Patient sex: M
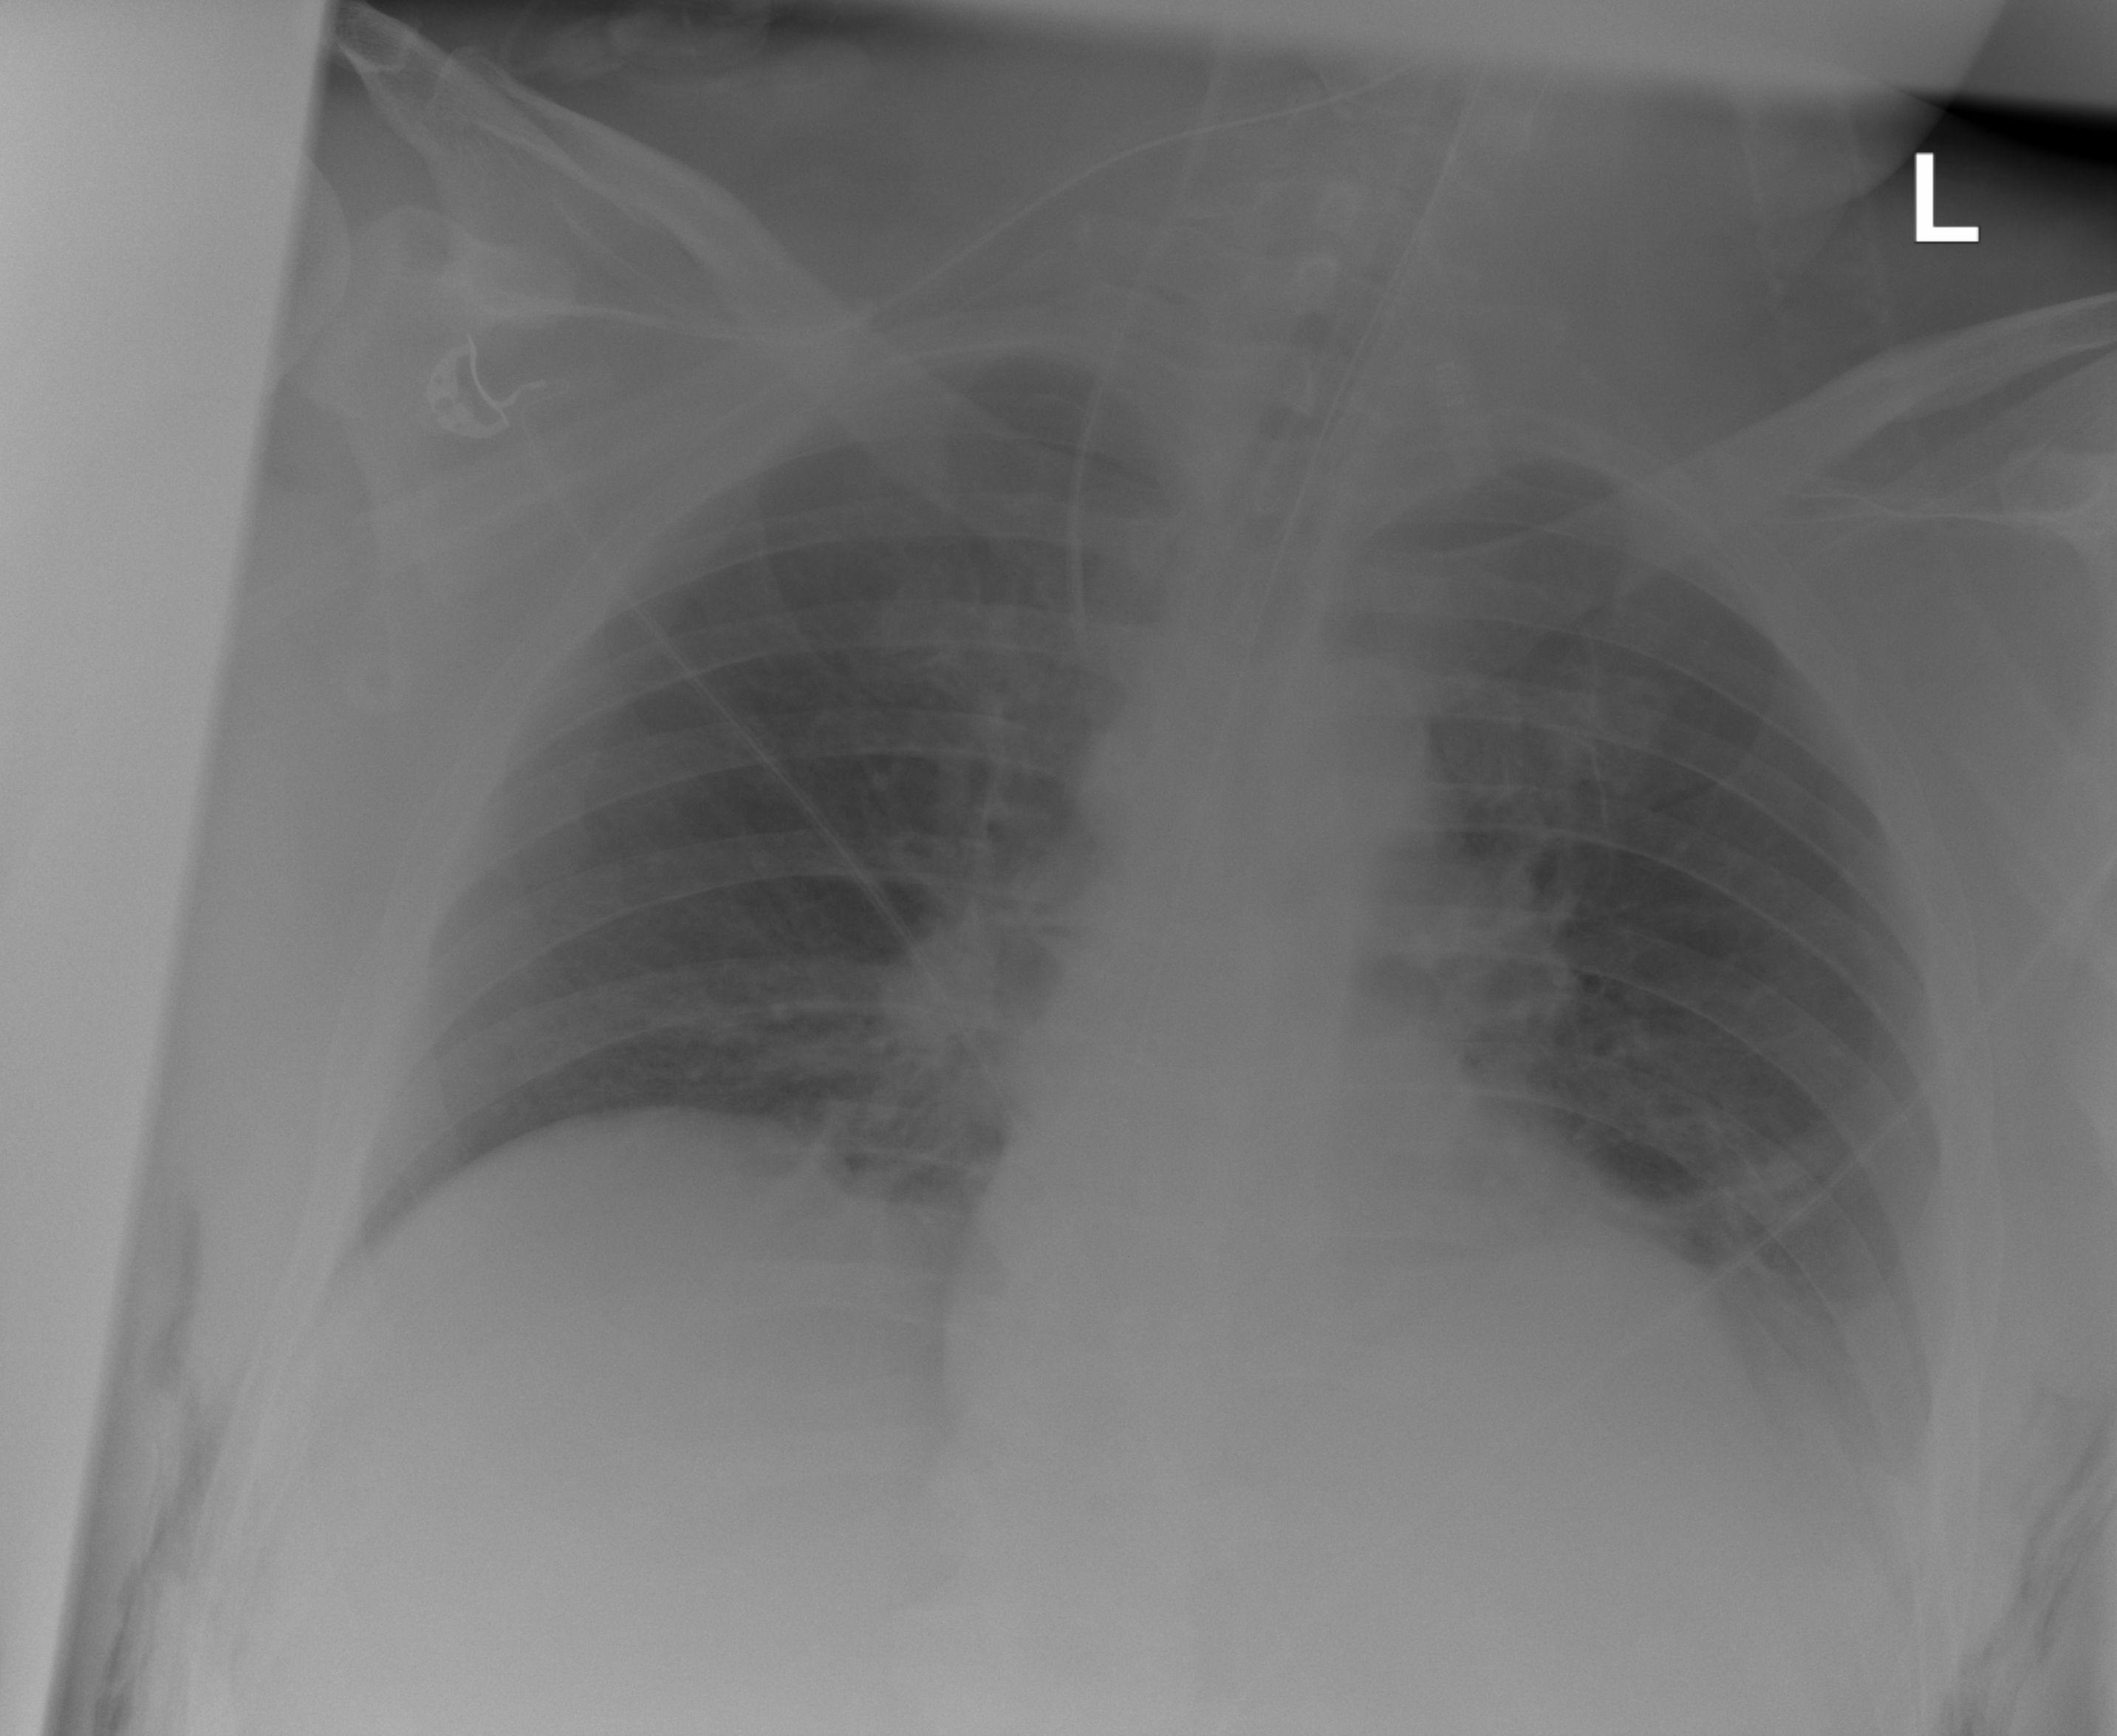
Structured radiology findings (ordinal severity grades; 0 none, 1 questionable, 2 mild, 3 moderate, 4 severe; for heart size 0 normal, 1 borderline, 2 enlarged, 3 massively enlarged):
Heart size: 0
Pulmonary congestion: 0
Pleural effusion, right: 0
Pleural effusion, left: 2
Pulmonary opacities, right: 0
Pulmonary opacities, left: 0
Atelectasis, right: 0
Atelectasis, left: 2